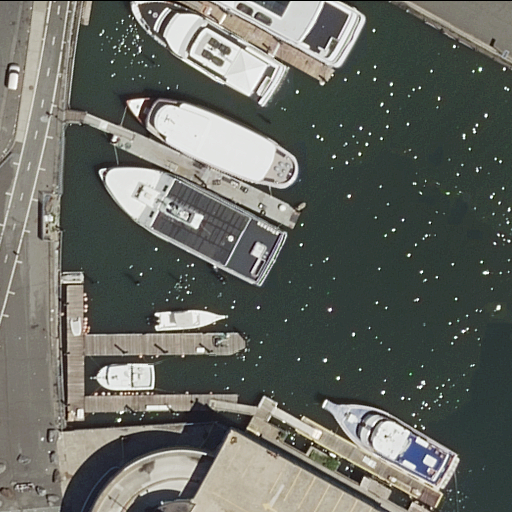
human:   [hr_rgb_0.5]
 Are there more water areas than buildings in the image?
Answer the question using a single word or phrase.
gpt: no

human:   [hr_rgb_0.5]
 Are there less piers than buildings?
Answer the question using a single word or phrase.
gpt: no

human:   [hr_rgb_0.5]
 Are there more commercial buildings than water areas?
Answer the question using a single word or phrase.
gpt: no

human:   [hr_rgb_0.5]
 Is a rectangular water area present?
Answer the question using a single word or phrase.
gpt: no

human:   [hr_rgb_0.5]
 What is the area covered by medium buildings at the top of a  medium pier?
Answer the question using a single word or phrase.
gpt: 0m2

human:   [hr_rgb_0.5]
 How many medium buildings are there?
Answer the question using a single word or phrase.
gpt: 0

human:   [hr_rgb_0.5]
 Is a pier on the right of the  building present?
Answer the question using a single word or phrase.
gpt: yes

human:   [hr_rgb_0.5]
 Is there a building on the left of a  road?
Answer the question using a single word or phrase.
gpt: no

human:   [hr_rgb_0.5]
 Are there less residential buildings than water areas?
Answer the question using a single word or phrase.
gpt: no

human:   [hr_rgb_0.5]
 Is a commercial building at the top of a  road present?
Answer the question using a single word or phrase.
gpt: no

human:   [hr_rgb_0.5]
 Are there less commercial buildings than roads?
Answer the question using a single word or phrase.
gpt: yes

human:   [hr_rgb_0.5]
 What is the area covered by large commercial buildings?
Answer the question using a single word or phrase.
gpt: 0m2

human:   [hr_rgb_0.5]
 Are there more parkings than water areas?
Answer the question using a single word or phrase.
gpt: no

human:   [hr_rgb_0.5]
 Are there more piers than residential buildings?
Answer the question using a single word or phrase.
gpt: yes

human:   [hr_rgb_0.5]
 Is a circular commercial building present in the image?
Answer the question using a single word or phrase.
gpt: no

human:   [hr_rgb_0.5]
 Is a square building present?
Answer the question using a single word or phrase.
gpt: no

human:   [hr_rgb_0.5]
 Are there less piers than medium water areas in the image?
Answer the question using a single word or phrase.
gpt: no

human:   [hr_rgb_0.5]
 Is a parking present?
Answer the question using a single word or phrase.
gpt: yes

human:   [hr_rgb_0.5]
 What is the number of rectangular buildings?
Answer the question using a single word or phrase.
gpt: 0

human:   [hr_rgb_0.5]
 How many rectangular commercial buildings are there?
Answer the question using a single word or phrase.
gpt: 0

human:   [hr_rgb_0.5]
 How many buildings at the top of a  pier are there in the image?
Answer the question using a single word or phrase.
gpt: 0

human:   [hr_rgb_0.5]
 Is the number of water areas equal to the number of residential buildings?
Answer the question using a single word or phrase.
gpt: yes

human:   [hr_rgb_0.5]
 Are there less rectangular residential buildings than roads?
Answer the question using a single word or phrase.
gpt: yes

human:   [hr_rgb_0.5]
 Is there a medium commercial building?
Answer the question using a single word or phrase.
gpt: no

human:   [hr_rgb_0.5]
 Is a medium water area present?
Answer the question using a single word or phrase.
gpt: no

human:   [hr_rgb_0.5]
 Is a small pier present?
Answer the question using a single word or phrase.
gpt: yes

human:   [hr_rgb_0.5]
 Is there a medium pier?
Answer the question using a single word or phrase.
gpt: yes

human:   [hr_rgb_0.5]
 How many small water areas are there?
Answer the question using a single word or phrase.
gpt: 0

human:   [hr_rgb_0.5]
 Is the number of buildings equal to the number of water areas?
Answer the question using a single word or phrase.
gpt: yes

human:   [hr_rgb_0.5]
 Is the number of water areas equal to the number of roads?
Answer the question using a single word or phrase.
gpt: no

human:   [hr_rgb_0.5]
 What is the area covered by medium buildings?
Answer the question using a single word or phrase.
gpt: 0m2

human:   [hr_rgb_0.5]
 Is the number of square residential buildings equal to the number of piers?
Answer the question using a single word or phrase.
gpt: no

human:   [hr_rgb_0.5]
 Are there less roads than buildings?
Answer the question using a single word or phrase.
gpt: no

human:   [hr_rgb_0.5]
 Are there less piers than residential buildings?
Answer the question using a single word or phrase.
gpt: no

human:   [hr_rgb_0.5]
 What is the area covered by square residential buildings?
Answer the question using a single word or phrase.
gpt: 0m2

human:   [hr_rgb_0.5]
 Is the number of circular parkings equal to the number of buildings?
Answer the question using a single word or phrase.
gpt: no